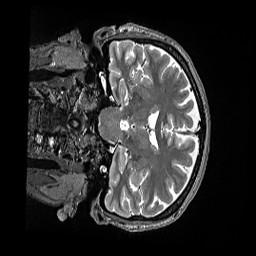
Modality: T2w
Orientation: coronal
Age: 53
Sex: female
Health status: ill
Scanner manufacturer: siemens
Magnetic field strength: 3 T
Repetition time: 3.2 s
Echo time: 0.564 s